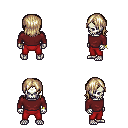
a pixel art fantasy rpg character, male body template, skeleton, maroon long-sleeve shirt, red pants, white blonde long bangs hairstyle, bracelets, four views (front, back, left, right), 2x2 character sprite sheet, small pixel art, hard edges, no anti-aliasing